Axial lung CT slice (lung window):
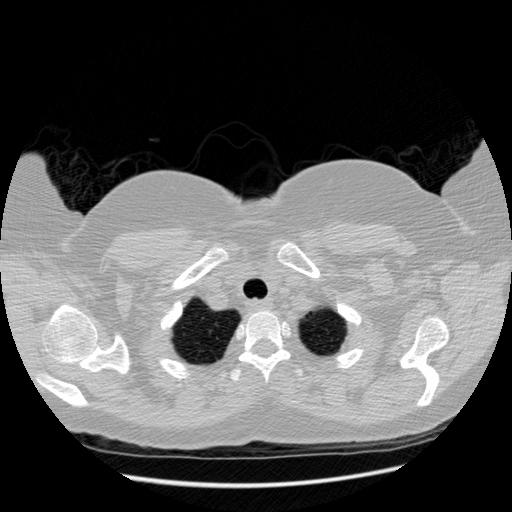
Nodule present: no